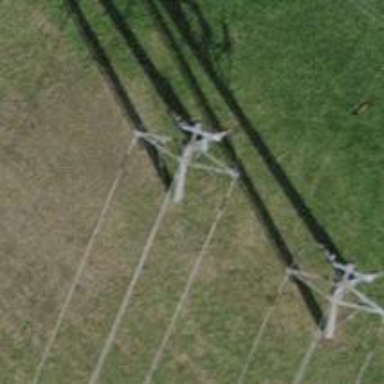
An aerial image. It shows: Concrete power pole.